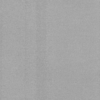
Label: dusty